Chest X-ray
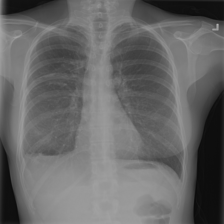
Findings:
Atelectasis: negative
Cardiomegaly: negative
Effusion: negative
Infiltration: negative
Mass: negative
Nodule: negative
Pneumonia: negative
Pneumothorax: negative
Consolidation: negative
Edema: negative
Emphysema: negative
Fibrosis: negative
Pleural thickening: negative
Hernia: negative